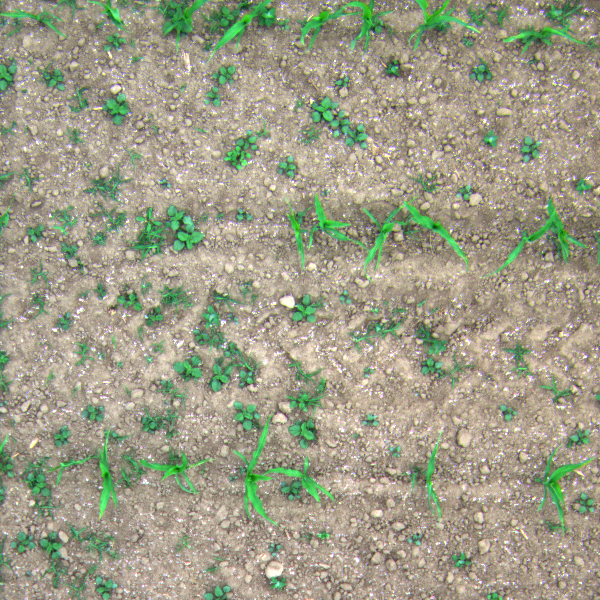
Acquisition date: 2023-06-06
Tile: 0989
Annotated plant instances:
label: amaranth
label: quickweed
label: amaranth
label: barnyard_grass
label: maize
label: amaranth
label: amaranth
label: amaranth
label: barnyard_grass
label: amaranth
label: weed_other
label: barnyard_grass
label: amaranth
label: barnyard_grass
label: barnyard_grass
label: amaranth
label: amaranth
label: weed_other
label: barnyard_grass
label: weed_other
label: barnyard_grass
label: weed_other
label: barnyard_grass
label: weed_other
label: weed_other
label: maize
label: barnyard_grass
label: maize
label: maize
label: quickweed
label: amaranth
label: quickweed
label: barnyard_grass
label: amaranth
label: weed_other
label: quickweed
label: amaranth
label: amaranth
label: amaranth
label: amaranth
label: barnyard_grass
label: amaranth
label: barnyard_grass
label: amaranth
label: barnyard_grass
label: maize
label: maize
label: maize
label: amaranth
label: maize
label: amaranth
label: amaranth
label: amaranth
label: barnyard_grass
label: maize
label: amaranth
label: amaranth
label: barnyard_grass
label: amaranth
label: quickweed
label: amaranth
label: amaranth
label: maize
label: amaranth
label: amaranth
label: weed_other
label: maize
label: amaranth
label: barnyard_grass
label: barnyard_grass
label: barnyard_grass
label: amaranth
label: quickweed
label: weed_other
label: barnyard_grass
label: quickweed
label: barnyard_grass
label: weed_other
label: maize
label: barnyard_grass
label: barnyard_grass
label: maize
label: quickweed
label: barnyard_grass
label: amaranth
label: maize
label: barnyard_grass
label: maize
label: amaranth
label: quickweed
label: amaranth
label: weed_other
label: amaranth
label: barnyard_grass
label: barnyard_grass
label: weed_other
label: maize
label: maize
label: amaranth
label: barnyard_grass
label: amaranth
label: amaranth
label: barnyard_grass
label: barnyard_grass
label: barnyard_grass
label: maize
label: weed_other
label: barnyard_grass
label: weed_other
label: weed_other
label: barnyard_grass
label: barnyard_grass
label: barnyard_grass
label: amaranth
label: maize
label: amaranth
label: amaranth
label: amaranth
label: barnyard_grass
label: barnyard_grass
label: barnyard_grass
label: amaranth
label: barnyard_grass
label: barnyard_grass
label: amaranth
label: maize
label: amaranth
label: barnyard_grass
label: barnyard_grass
label: barnyard_grass
label: amaranth
label: amaranth
label: barnyard_grass
label: amaranth
label: amaranth
label: weed_other
label: amaranth
label: barnyard_grass
label: weed_other
label: weed_other
label: weed_other
label: amaranth
label: amaranth
label: amaranth
label: amaranth
label: amaranth
label: barnyard_grass
label: amaranth
label: amaranth
label: barnyard_grass
label: amaranth
label: barnyard_grass
label: amaranth
label: weed_other
label: barnyard_grass
label: amaranth
label: barnyard_grass
label: amaranth
label: barnyard_grass
label: weed_other
label: barnyard_grass
label: barnyard_grass
label: weed_other
label: weed_other
label: weed_other
label: weed_other
label: weed_other
label: weed_other
label: weed_other
label: weed_other
label: barnyard_grass
label: barnyard_grass
label: barnyard_grass
label: amaranth
label: amaranth
label: weed_other
label: weed_other
label: weed_other
label: barnyard_grass
label: barnyard_grass
label: barnyard_grass
label: barnyard_grass
label: barnyard_grass
label: barnyard_grass
label: barnyard_grass
label: barnyard_grass
label: amaranth
label: amaranth
label: barnyard_grass
label: amaranth
label: barnyard_grass
label: amaranth
label: barnyard_grass
label: barnyard_grass
label: barnyard_grass
label: barnyard_grass
label: barnyard_grass
label: amaranth
label: amaranth
label: maize
label: amaranth
label: maize
label: amaranth
label: barnyard_grass
label: weed_other
label: maize
label: barnyard_grass
label: barnyard_grass
label: maize
label: barnyard_grass
label: barnyard_grass
label: amaranth
label: barnyard_grass
label: barnyard_grass
label: barnyard_grass
label: barnyard_grass
label: amaranth
label: amaranth
label: barnyard_grass
label: weed_other
label: barnyard_grass
label: barnyard_grass
label: barnyard_grass
label: barnyard_grass
label: barnyard_grass
label: barnyard_grass
label: weed_other
label: barnyard_grass
label: amaranth
label: barnyard_grass
label: barnyard_grass
label: barnyard_grass
label: amaranth
label: barnyard_grass
label: barnyard_grass
label: barnyard_grass
label: weed_other
label: amaranth
label: barnyard_grass
label: weed_other
label: weed_other
label: barnyard_grass